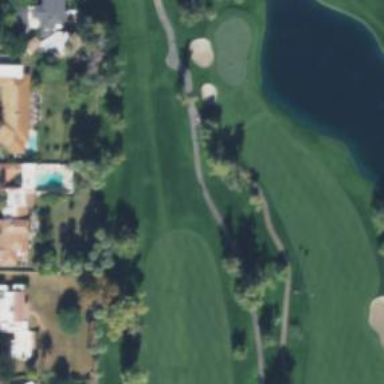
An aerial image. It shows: View of golf hole.